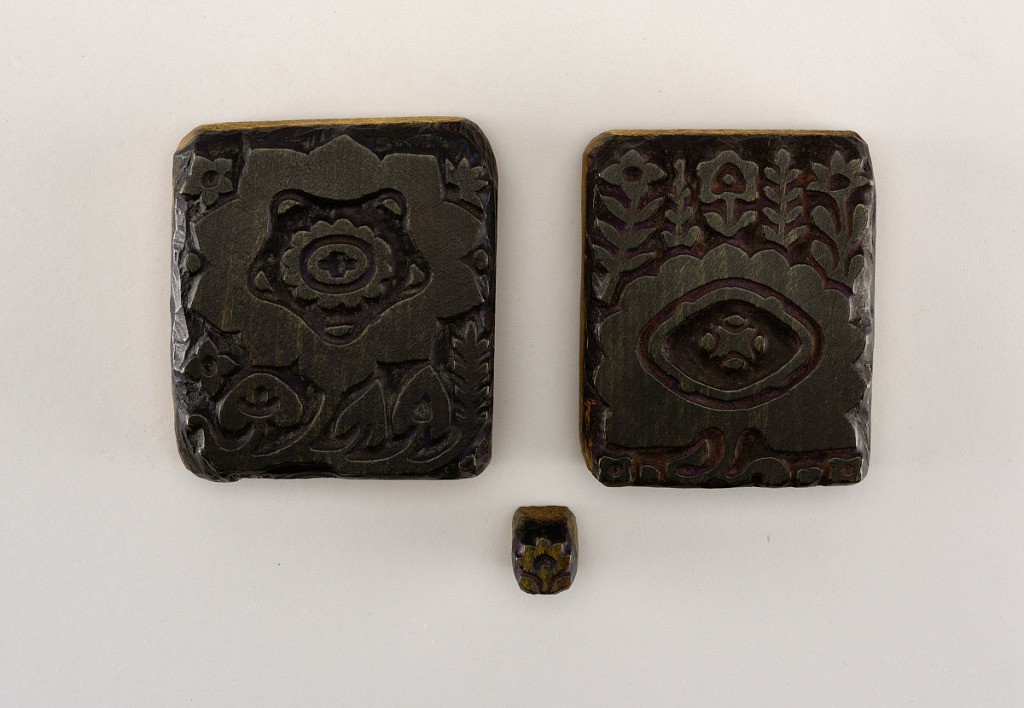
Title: Printing blocks
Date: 1905–19
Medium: wood
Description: Three wood blocks used to print the patterns on 1977-77-1, 2, 3.